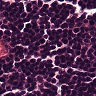
Metastatic tissue present: no